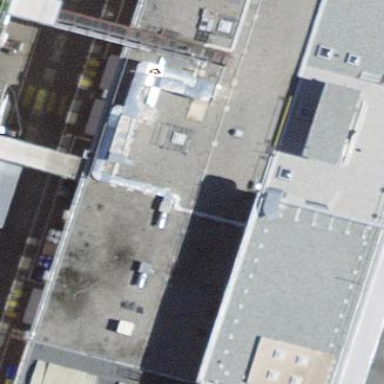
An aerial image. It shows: Industrial building.